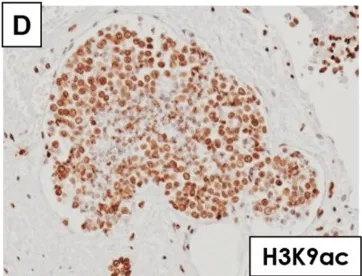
Metabolic and epigenetic reprogramming in human NUT carcinoma case. In accordance with metabolic shift in human NUT carcinoma tissue, oncogenic histone acetylation marks of H3K9ac. And H3K27ac H3K9ac was most prominently expressed in the tumor tissue (D).
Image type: pathology (immunostaining)